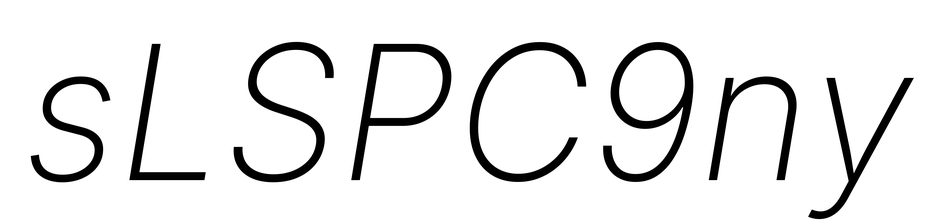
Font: Inter-Italic_ExtraLight_Italic